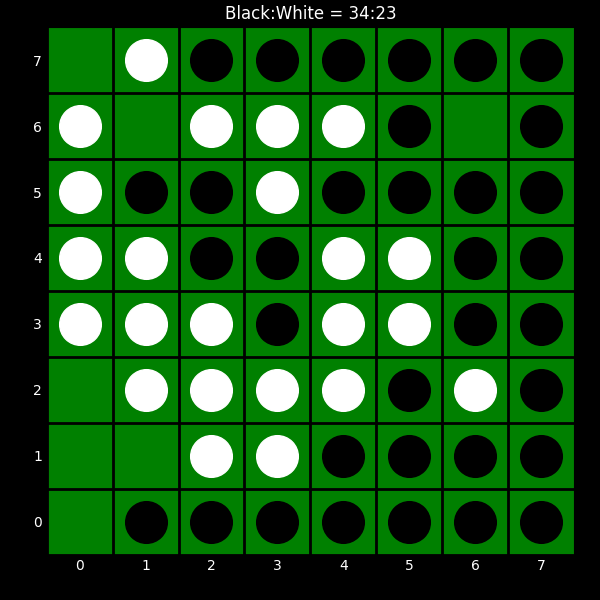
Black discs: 34
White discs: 23